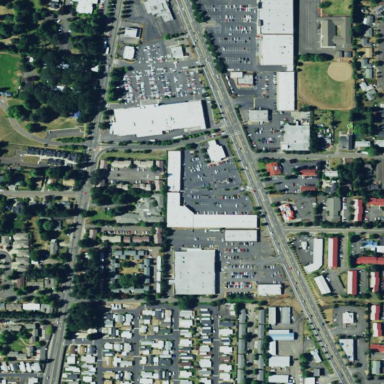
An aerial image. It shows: Retail area.